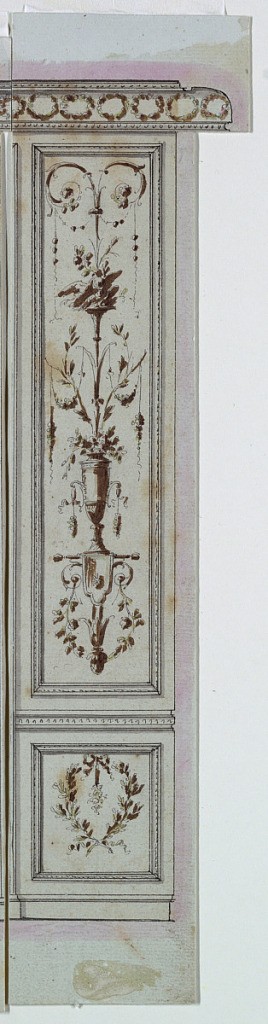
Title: Design for a Wall Panel
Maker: Pierre Ranson, French, 1736–1786
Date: ca. 1770
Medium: Pen and ink, brush and watercolor, sepia on paper
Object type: Drawing
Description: Elevation of a wall panel with candelabrum. The upper wall shows a motif centered on a vase; the dado shows a wreath and bow knot. The entablature shows a frieze of wreaths.